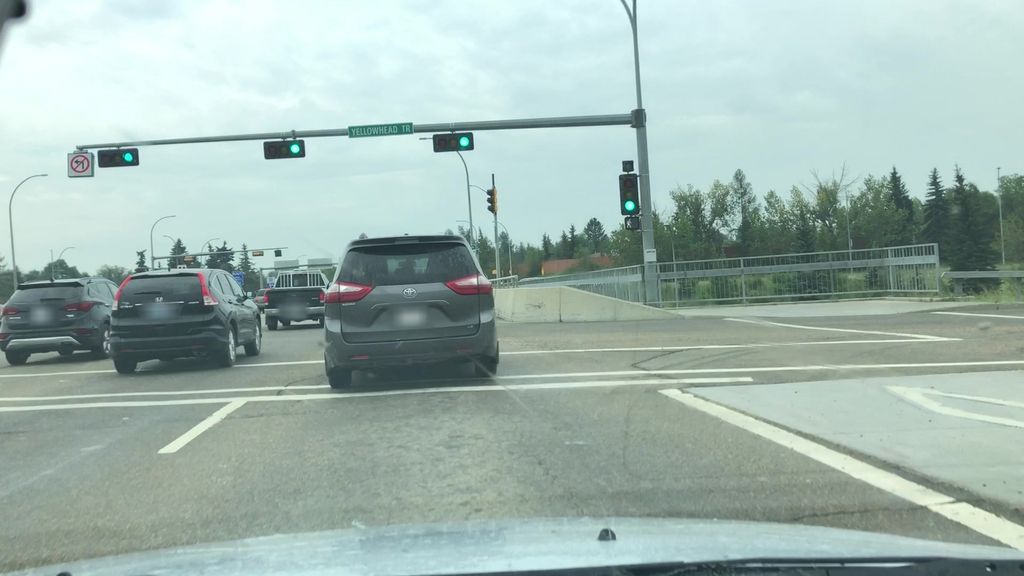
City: edmonton